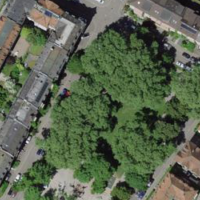
EUNIS habitat code: 53
Species observed at this site:
Chroicocephalus ridibundus
Cyanistes caeruleus
Dendrocoptes medius
Parus major
Dendrocopos major
Streptopelia decaocto
Sitta europaea
Fringilla coelebs
Turdus merula